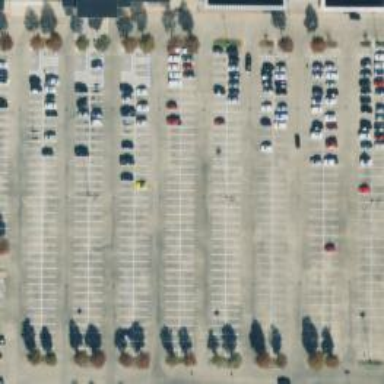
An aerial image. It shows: Parking space is available.